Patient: sex F, age 69
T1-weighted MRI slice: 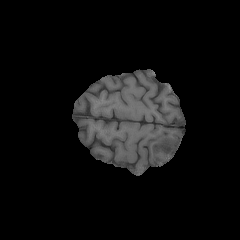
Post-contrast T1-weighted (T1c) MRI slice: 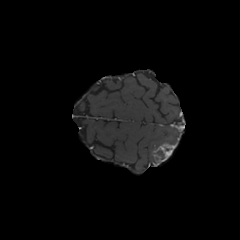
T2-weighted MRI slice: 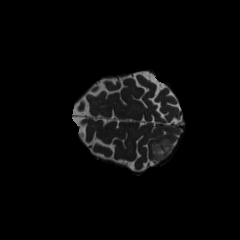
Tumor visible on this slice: yes
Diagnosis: Glioblastoma, IDH-wildtype
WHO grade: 4